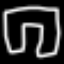
Label: pants